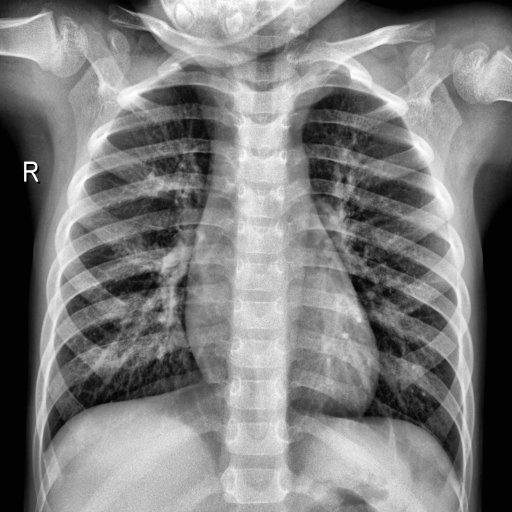
Finding: NORMAL